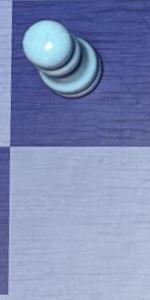
Label: Empty